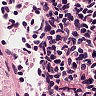
Metastatic tissue present: no